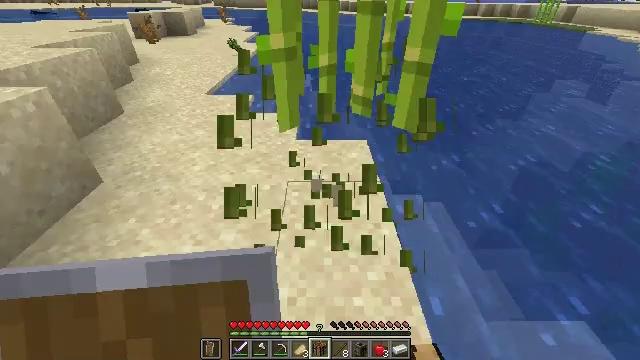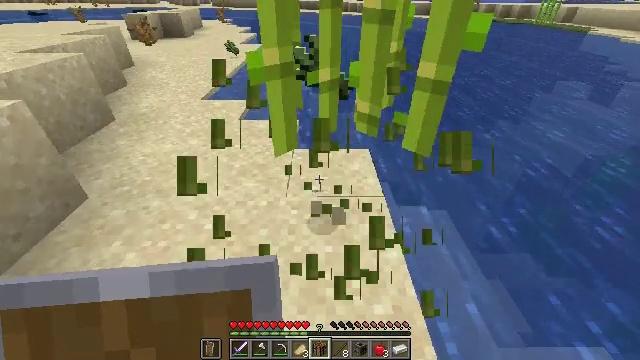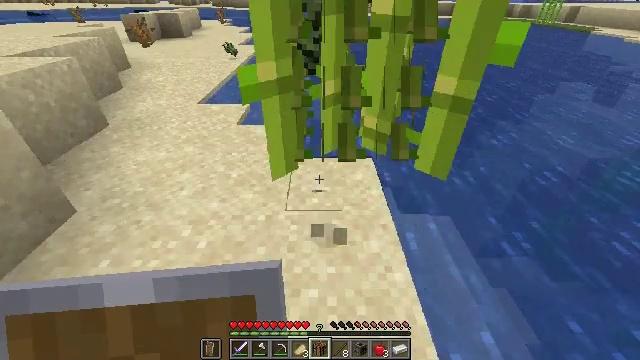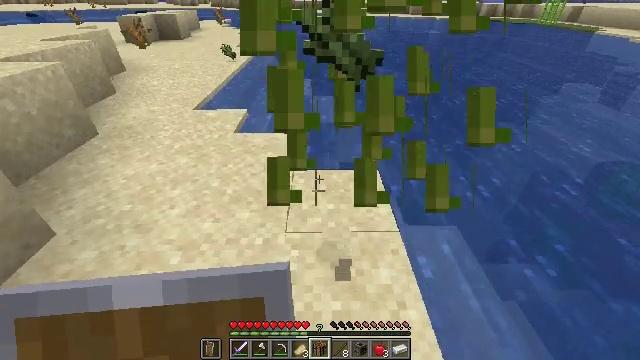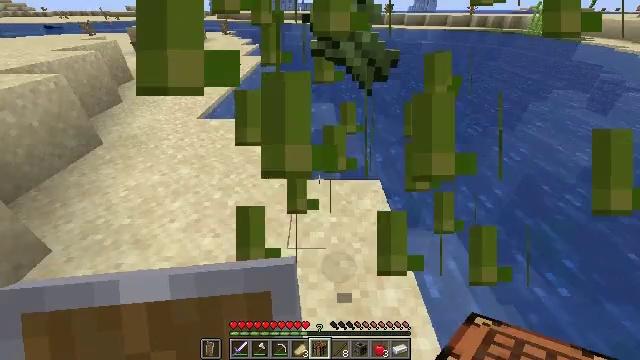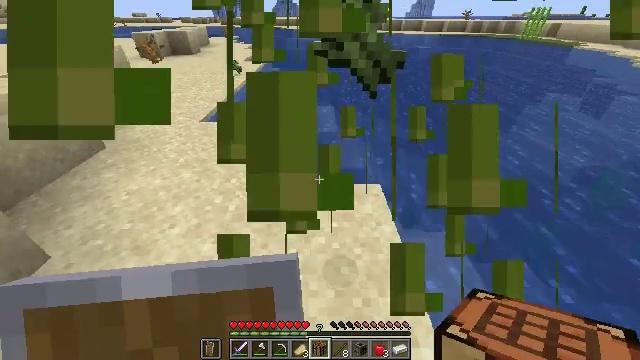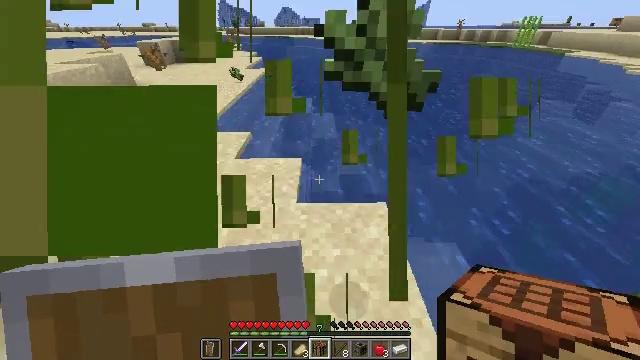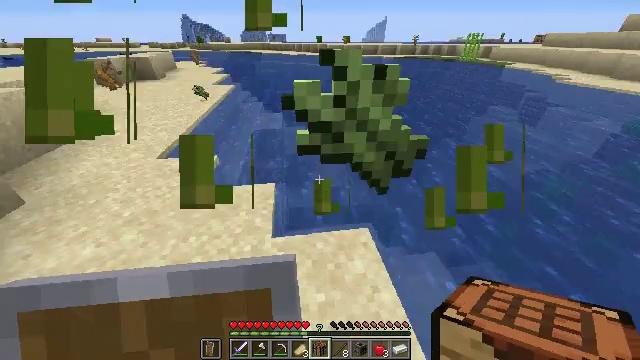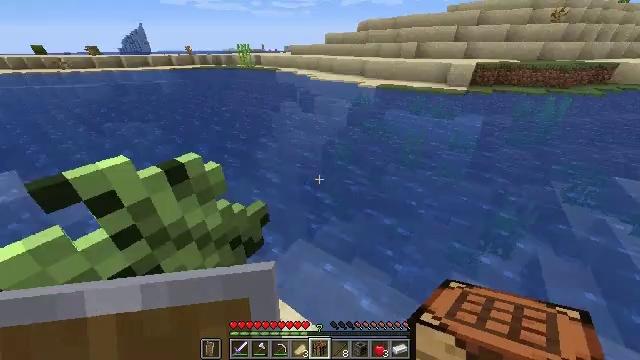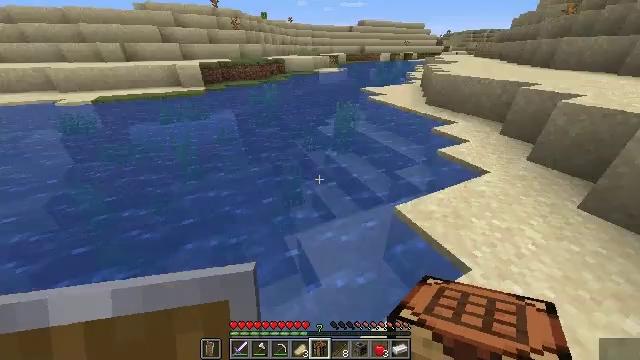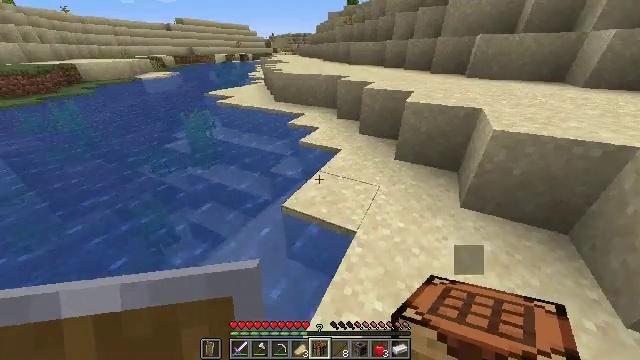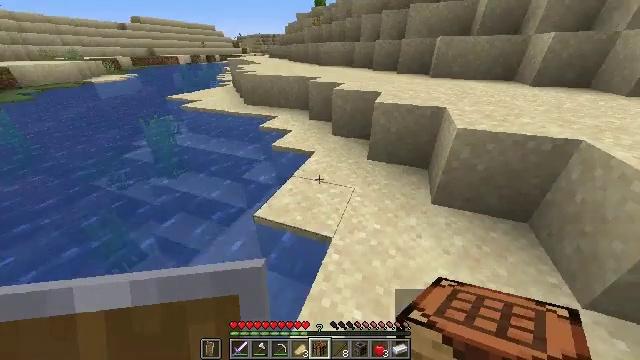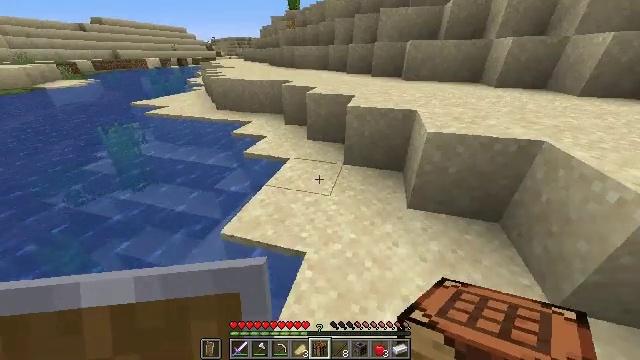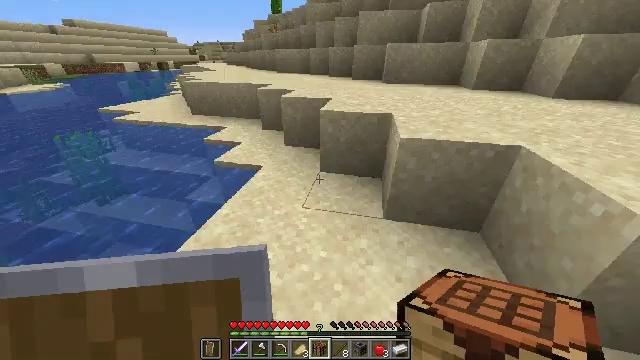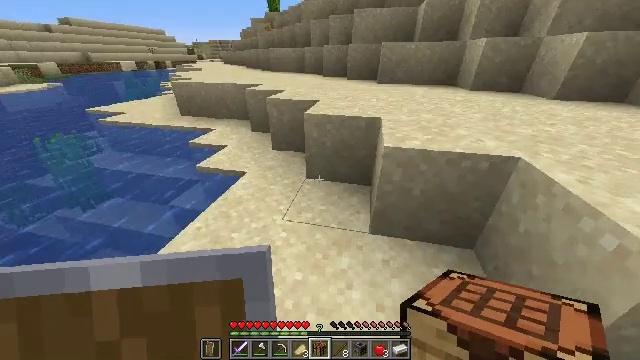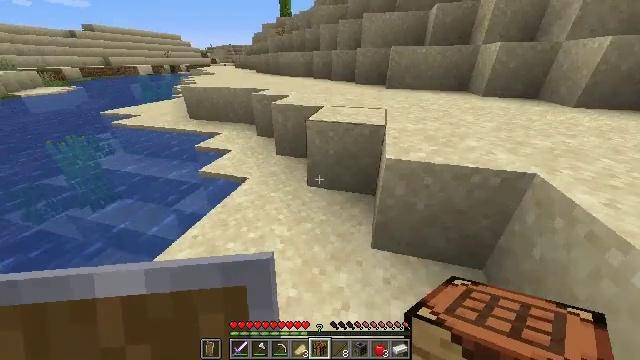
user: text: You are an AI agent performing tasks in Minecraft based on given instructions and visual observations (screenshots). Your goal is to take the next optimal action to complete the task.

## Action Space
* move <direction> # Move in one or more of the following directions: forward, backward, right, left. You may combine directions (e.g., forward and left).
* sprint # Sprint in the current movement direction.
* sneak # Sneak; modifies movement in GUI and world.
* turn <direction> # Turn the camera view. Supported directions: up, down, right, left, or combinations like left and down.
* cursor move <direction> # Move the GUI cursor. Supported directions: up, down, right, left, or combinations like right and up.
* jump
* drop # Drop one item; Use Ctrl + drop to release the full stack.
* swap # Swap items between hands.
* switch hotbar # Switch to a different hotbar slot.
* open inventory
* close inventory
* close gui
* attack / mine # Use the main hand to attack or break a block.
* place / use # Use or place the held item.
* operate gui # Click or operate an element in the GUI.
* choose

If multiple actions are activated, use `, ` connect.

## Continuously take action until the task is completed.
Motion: motion action
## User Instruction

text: Gather a dead bush.
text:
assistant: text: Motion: move forward
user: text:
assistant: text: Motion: move forward
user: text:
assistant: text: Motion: move forward, sprint
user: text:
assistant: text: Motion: move forward, sprint
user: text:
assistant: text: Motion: move forward, sprint
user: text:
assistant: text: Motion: move forward, sprint
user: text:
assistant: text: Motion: move forward, sprint, turn right and up
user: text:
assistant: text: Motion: move forward, sprint, turn right and up
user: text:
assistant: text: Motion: move forward and move right, sprint, turn right
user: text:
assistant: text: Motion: move forward and move right, sprint, turn right
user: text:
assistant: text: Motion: move forward and move right, sprint, turn right
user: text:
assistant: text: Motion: move forward and move right, sprint, turn right
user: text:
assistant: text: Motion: move forward and move right, sprint, turn right
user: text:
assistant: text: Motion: move forward and move right, sprint
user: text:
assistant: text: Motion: move forward and move right, sprint, turn left
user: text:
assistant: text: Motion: move forward and move right, sprint, turn left and up
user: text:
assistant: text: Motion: move forward and move right, sprint, turn left
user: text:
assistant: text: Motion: move forward, sprint, turn left
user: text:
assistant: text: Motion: move forward, sprint, turn left
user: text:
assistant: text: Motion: move forward, sprint, turn left
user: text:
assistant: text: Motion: move forward, sprint
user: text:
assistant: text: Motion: move forward, sprint
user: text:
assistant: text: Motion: move forward, sprint
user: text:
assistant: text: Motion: move forward, sprint
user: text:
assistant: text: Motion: move forward, sprint, turn right, jump
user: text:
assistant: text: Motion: move forward, sprint, turn right, jump
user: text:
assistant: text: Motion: move forward, sprint, jump
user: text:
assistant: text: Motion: move forward, sprint, jump
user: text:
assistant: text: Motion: move forward, sprint, jump
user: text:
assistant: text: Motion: move forward, sprint, jump